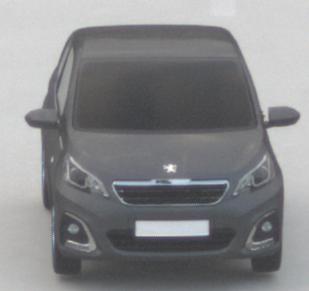
Make: Peugeot
Model: 108 1.0 VTi 68
Detailed model: 108
Model produced from: 2015/03
Model produced until: 2016/10
Doors: 3
Color: gray
Road condition: dry road
Daytime: morning or afternoon
Contrast: low contrast